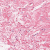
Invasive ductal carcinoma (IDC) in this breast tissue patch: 0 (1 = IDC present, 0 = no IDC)